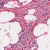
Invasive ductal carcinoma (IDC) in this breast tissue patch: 1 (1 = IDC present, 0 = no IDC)